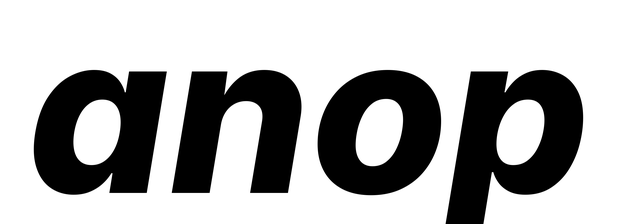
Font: Inter-Italic_ExtraBold_Italic